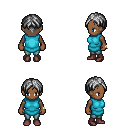
a pixel art fantasy rpg character, female body template, human, dark skin, teal tunic, teal pants, gray parted hairstyle, bracelets, maroon shoes, four views (front, back, left, right), 2x2 character sprite sheet, small pixel art, hard edges, no anti-aliasing